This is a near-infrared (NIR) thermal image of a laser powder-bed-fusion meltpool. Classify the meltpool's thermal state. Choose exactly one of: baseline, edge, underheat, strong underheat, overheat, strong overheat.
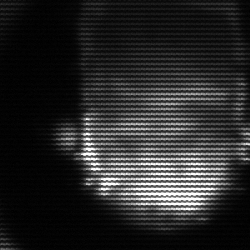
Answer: baseline